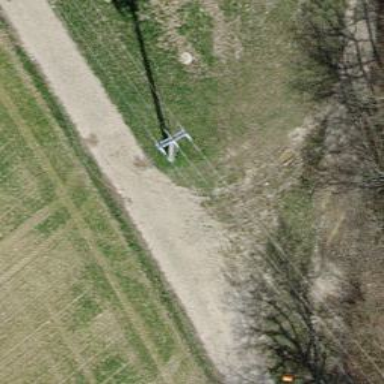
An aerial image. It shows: Minor power line with 3 cables.